Field crop: maize
Growth stage: 2
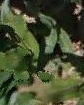
Species: maize